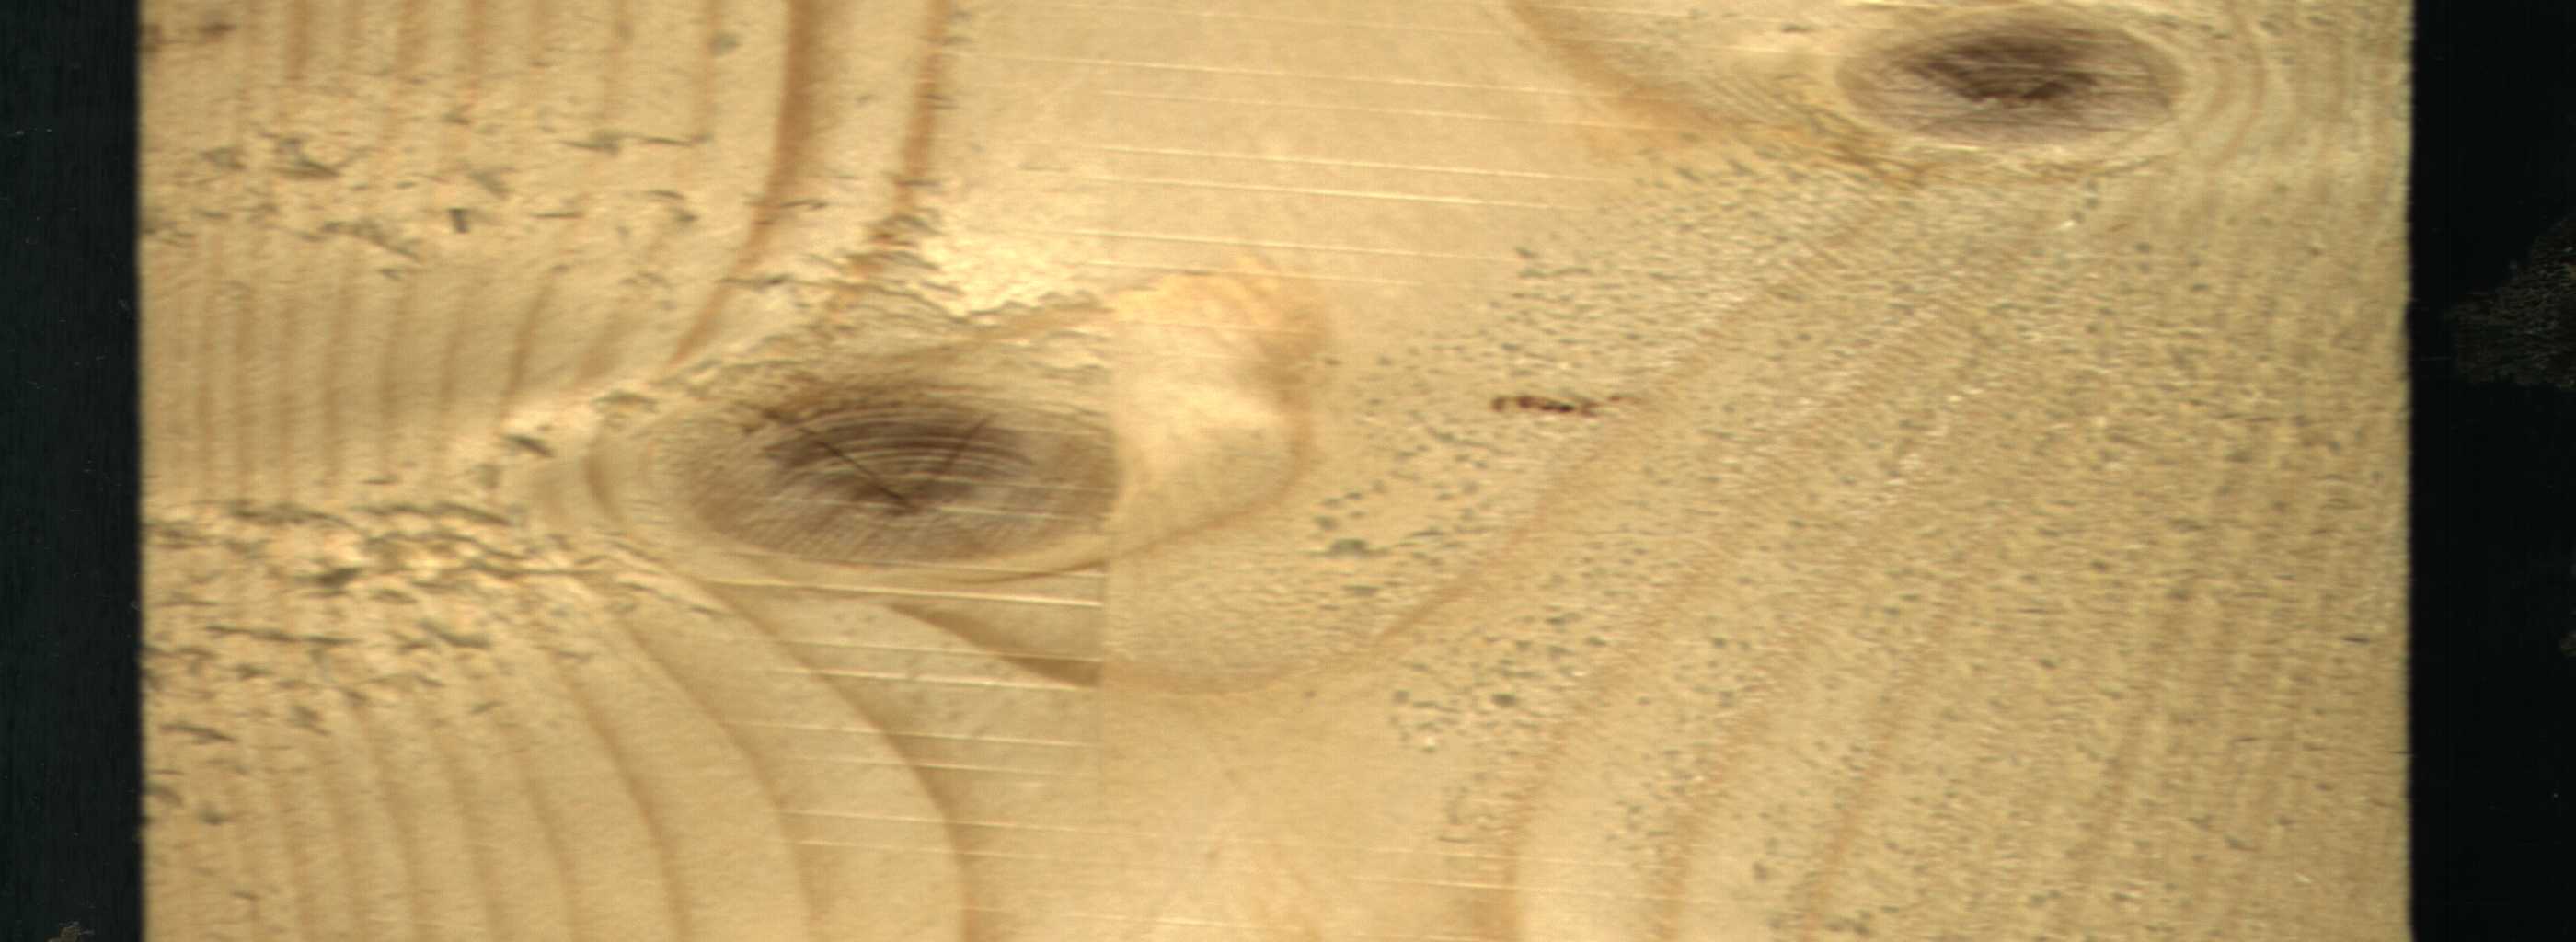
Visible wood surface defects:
knot_with_crack
Live_Knot